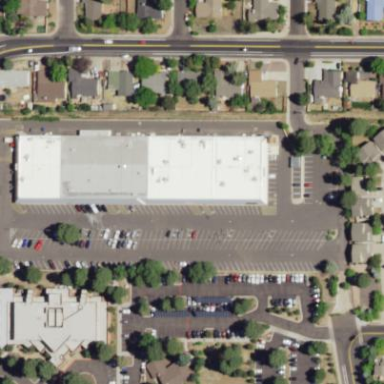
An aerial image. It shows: Commercial area.